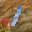
Label: 1